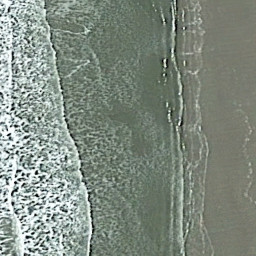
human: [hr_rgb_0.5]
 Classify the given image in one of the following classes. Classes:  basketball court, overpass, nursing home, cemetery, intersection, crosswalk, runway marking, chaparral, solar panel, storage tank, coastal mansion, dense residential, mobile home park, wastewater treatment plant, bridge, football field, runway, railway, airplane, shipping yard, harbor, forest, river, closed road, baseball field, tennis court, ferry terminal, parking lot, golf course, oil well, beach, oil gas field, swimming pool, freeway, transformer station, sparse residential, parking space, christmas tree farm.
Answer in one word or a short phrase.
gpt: beach